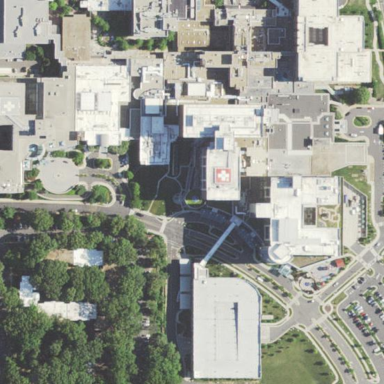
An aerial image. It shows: Hospital providing healthcare services.